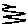
Label: zigzag